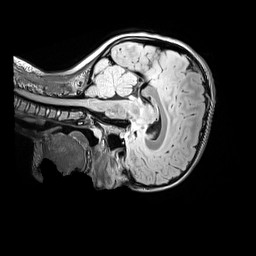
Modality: FLAIR
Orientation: sagittal
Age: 11
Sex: female
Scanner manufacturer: siemens
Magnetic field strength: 3 T
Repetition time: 5 s
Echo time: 0.388 s